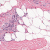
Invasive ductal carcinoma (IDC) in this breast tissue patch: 0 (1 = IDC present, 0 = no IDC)